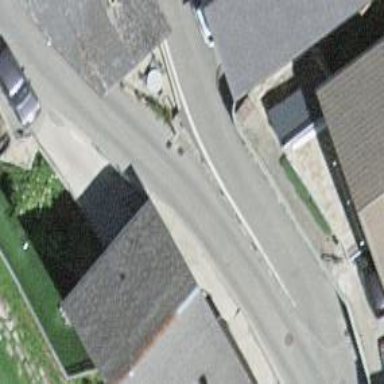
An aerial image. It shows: Asphalt road in living street.